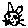
Label: cat